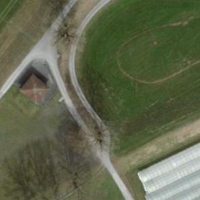
EUNIS habitat code: 24
Species observed at this site:
Achillea millefolium